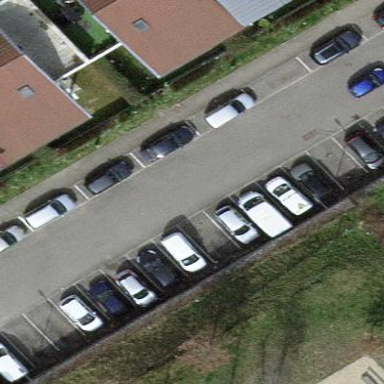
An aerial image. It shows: Street side parking area.